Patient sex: M
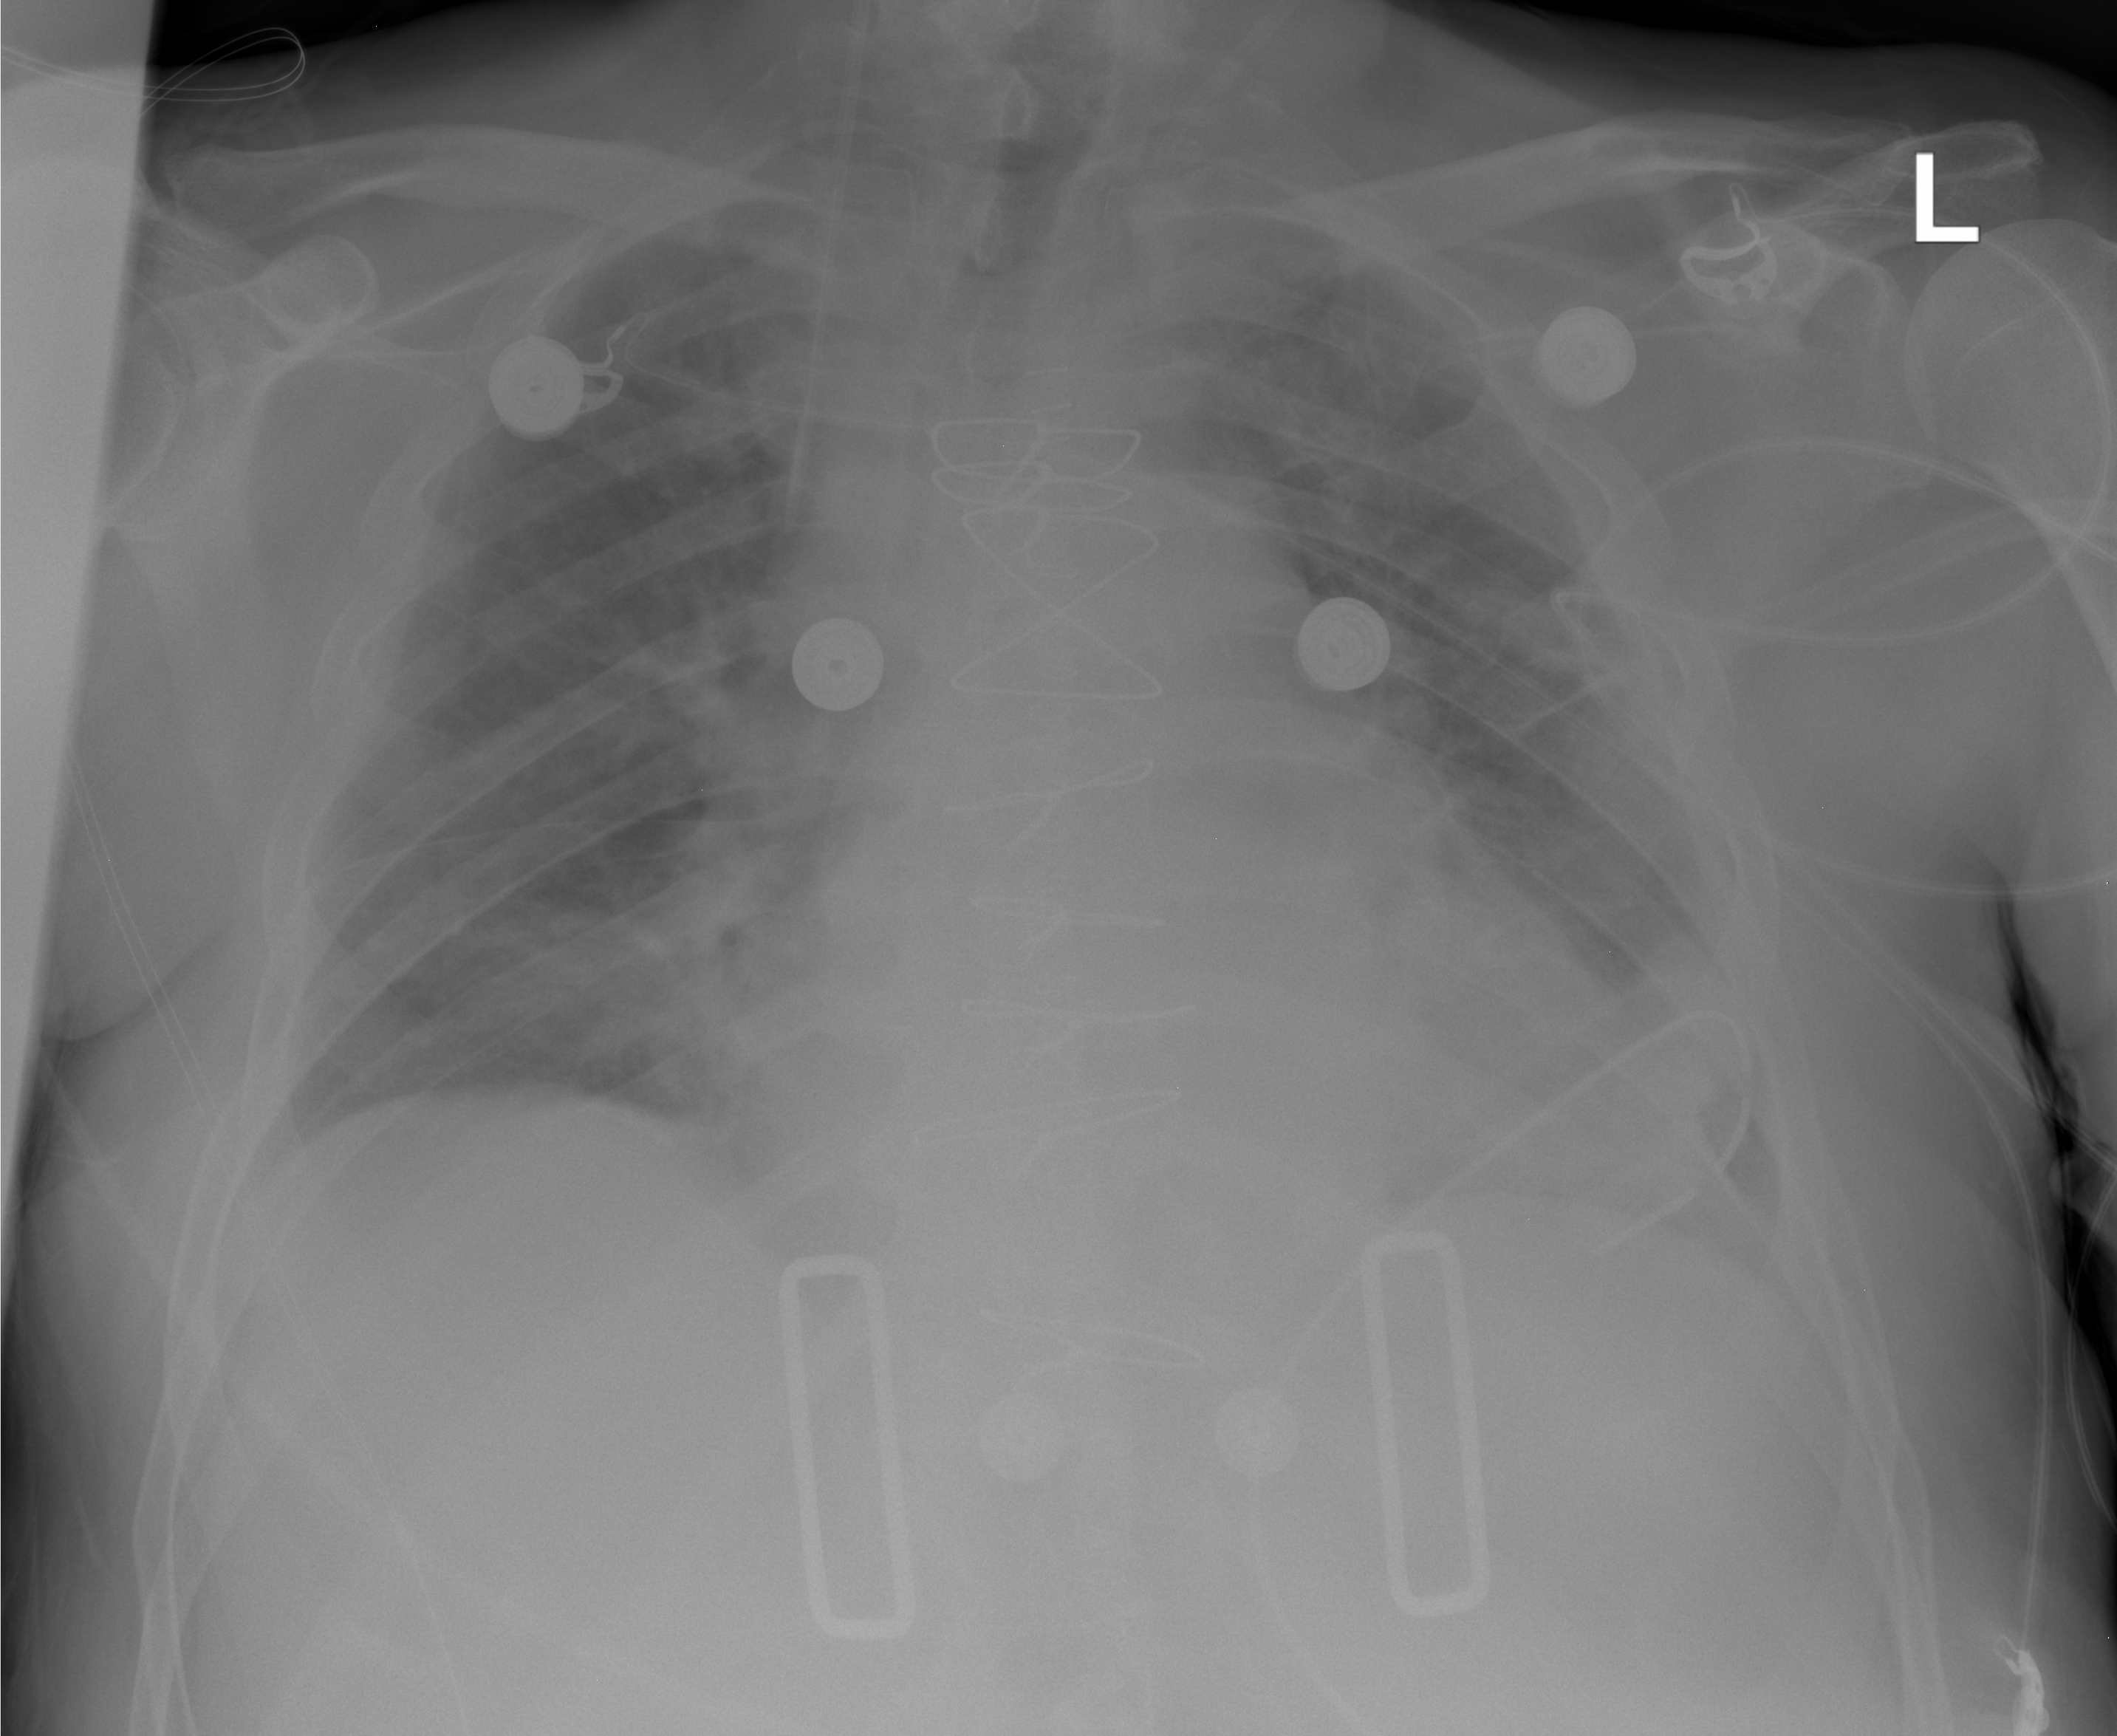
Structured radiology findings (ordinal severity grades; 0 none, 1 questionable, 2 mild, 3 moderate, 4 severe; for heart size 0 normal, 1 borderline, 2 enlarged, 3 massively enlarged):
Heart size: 2
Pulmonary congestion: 2
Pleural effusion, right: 0
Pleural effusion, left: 0
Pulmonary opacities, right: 2
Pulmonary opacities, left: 2
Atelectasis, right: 0
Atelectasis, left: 2